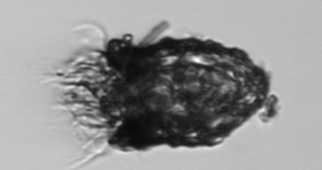
Label: Stenosemella_pacifica